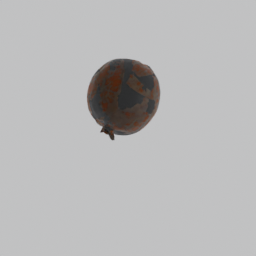
Label: nature